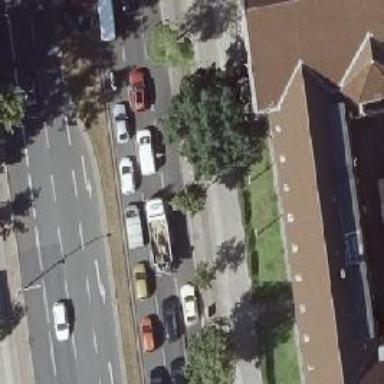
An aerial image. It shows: Public transport stop position.